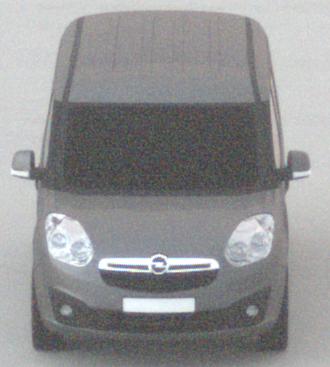
Make: Opel
Model: Combo Combi L1H1 1.4
Detailed model: Combo (D) Combi
Model produced from: 2012/01
Model produced until: 2013/11
Doors: 5
Color: gray
Road condition: dry road
Daytime: night
Contrast: low contrast